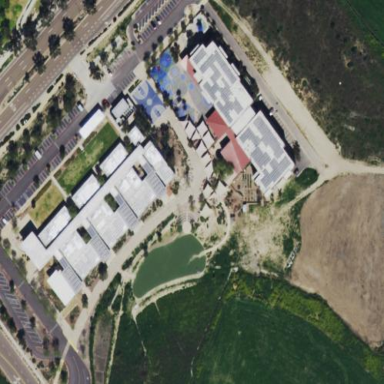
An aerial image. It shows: School.